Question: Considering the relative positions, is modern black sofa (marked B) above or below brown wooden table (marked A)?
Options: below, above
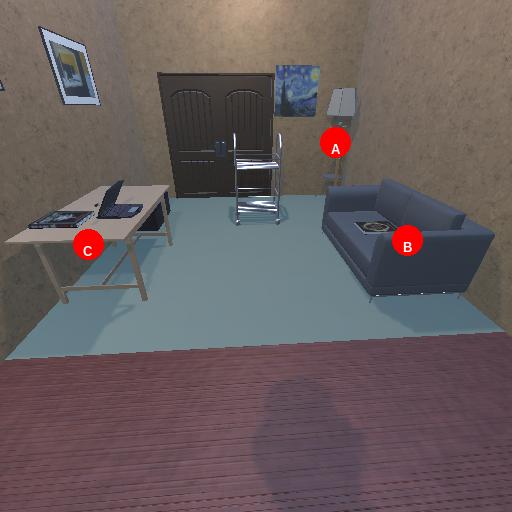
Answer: below